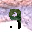
Label: 9